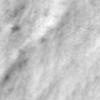
Label: no_change